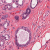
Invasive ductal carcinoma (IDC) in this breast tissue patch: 0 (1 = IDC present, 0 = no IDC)